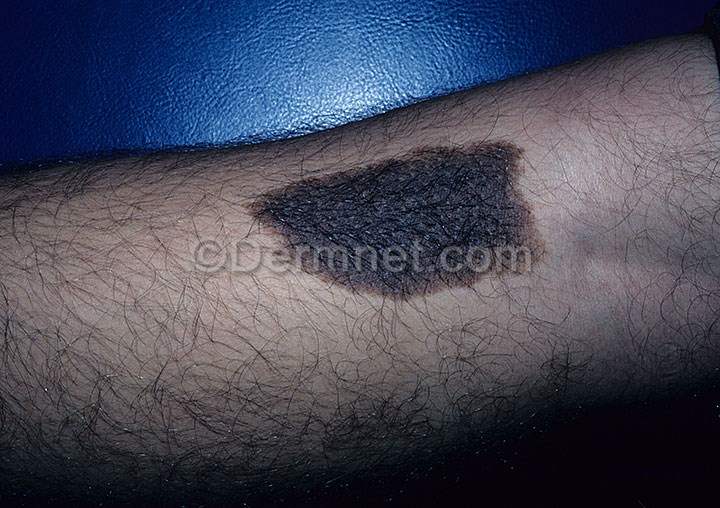
Disease: Melanoma Skin Cancer Nevi and Moles